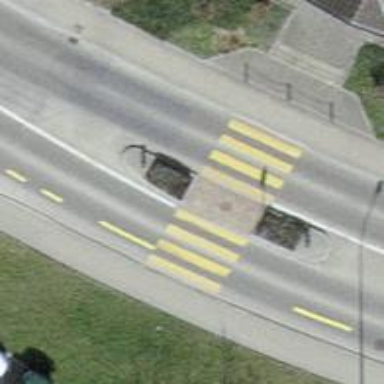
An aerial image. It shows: Zebra crossing with central island. It is uncontrolled and marked crossing.